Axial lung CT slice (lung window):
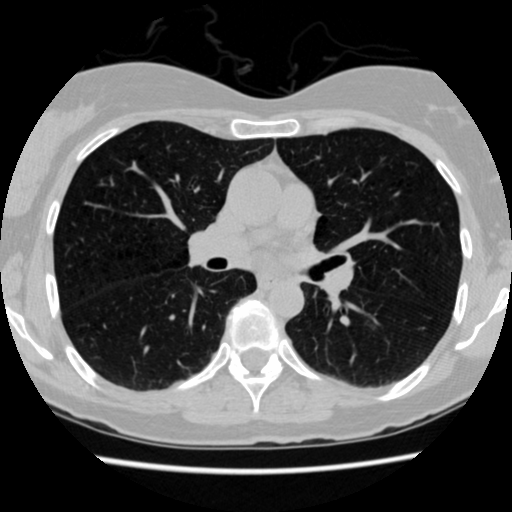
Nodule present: no